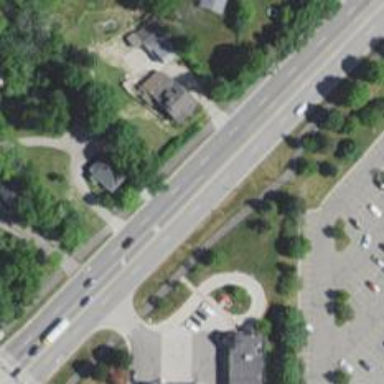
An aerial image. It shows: Secondary road with asphalt surface and separate sidewalk.